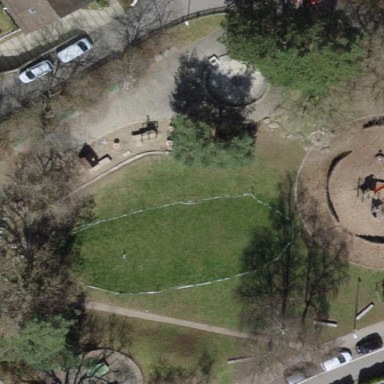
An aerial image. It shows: Playground area for leisure activities on the land.